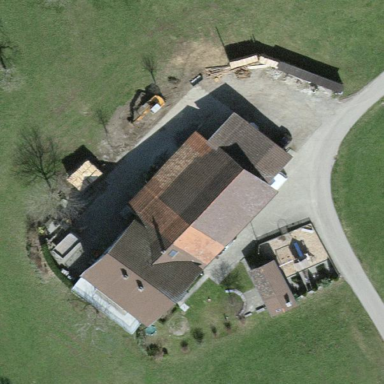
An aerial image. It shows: Farmyard area.